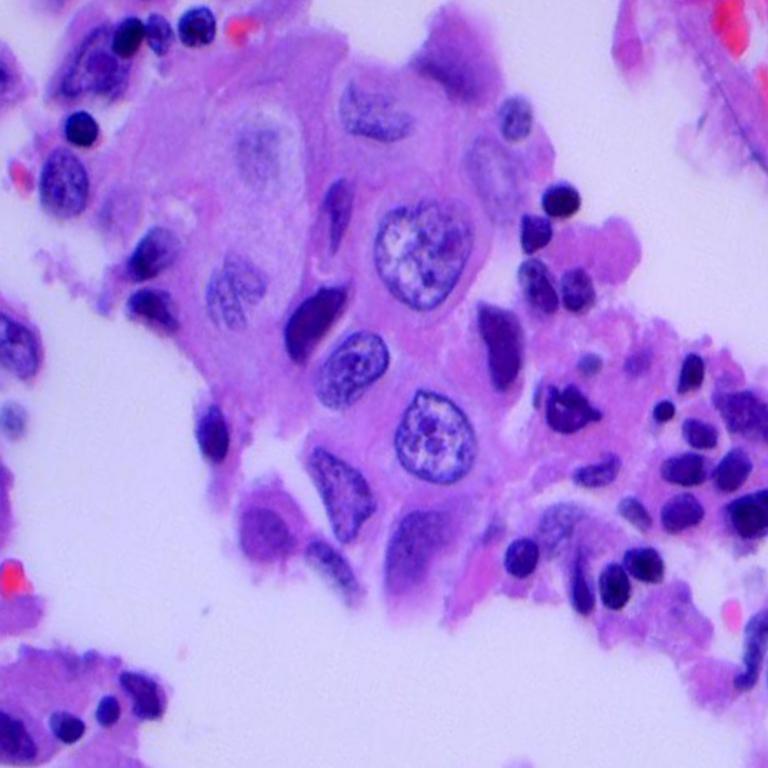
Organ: lung
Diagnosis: adenocarcinomas